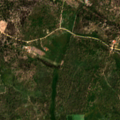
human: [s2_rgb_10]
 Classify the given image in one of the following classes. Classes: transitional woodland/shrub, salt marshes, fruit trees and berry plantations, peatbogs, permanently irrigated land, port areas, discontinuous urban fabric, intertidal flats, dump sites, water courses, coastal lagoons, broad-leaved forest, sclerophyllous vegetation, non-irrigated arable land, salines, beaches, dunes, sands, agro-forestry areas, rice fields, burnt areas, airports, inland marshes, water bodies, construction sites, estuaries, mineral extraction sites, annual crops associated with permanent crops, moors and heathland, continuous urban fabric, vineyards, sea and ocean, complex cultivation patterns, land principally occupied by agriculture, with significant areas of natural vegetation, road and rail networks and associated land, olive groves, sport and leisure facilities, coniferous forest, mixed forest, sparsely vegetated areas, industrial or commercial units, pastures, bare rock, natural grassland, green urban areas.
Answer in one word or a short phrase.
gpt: continuous urban fabric